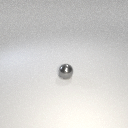
small gray metal sphere